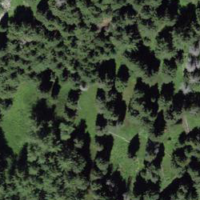
EUNIS habitat code: 43
Species observed at this site:
Silene dioica